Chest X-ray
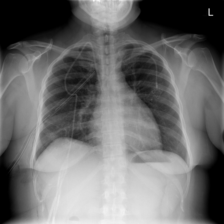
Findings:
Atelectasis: negative
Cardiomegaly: negative
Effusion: negative
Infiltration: positive
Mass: negative
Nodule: negative
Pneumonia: negative
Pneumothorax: negative
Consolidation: negative
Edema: negative
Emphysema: positive
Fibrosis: negative
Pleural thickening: negative
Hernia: negative